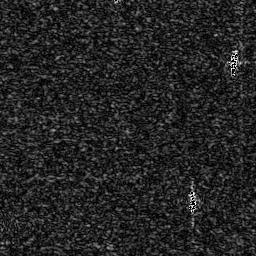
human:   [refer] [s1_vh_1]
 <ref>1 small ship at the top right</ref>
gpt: <box>[[88, 17, 92, 30, 0]]</box>